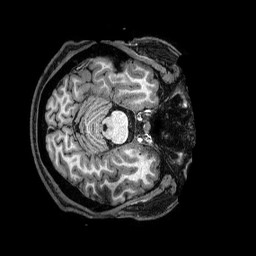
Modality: T1w
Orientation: axial
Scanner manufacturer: philips
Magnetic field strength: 3 T
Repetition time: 2.5 s
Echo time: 0.0057 s